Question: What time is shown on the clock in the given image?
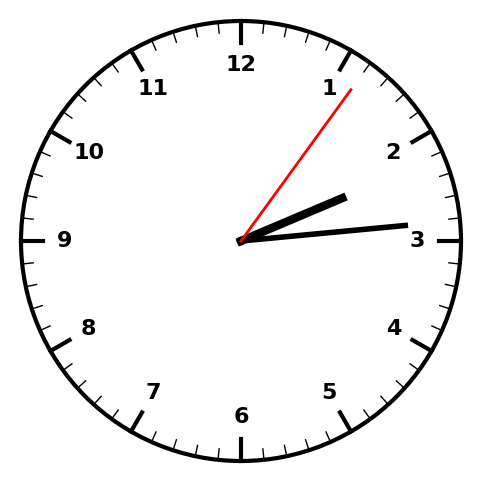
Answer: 02:14:06